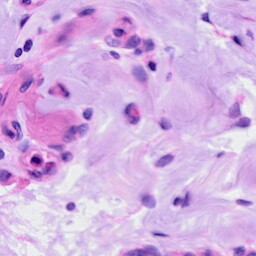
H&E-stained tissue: Ovarian